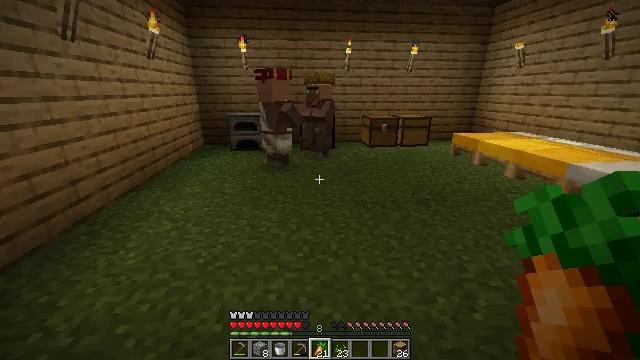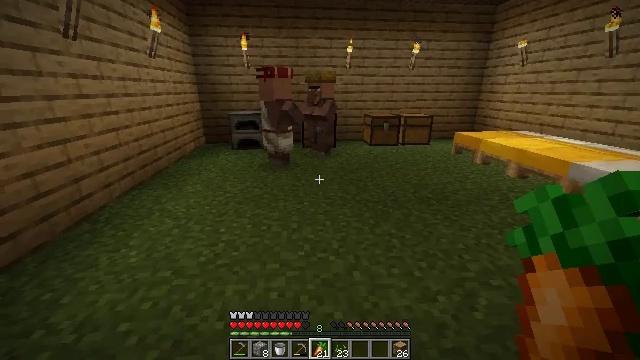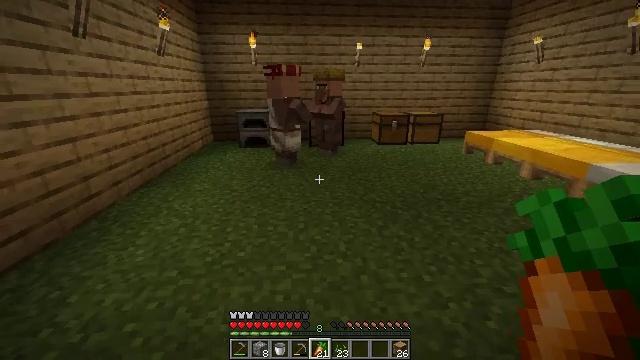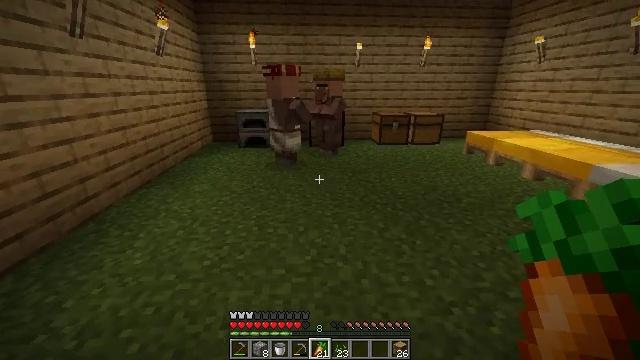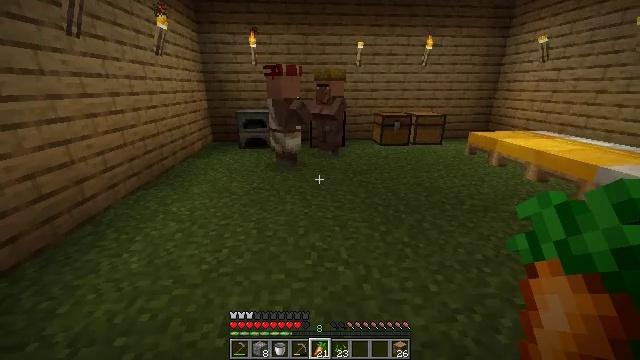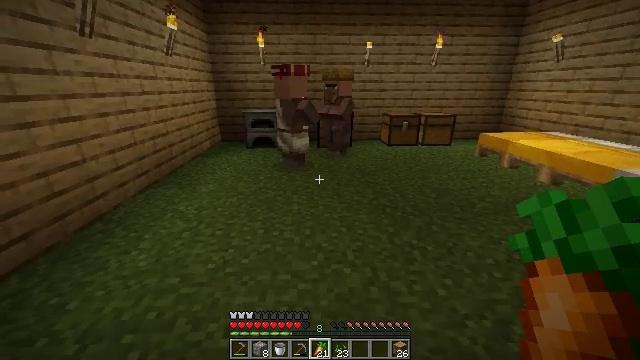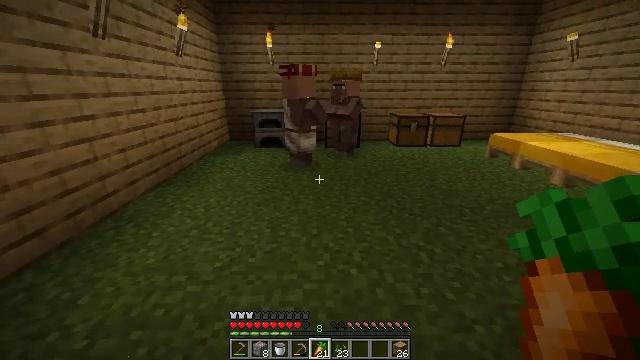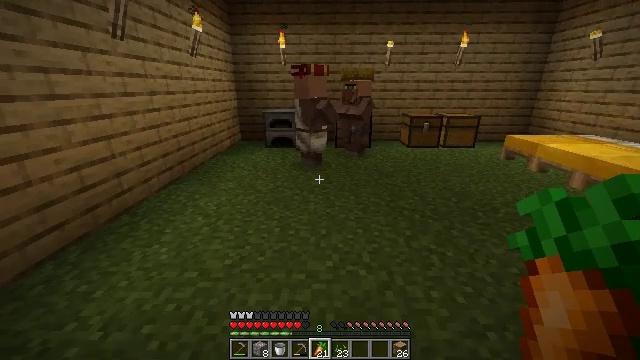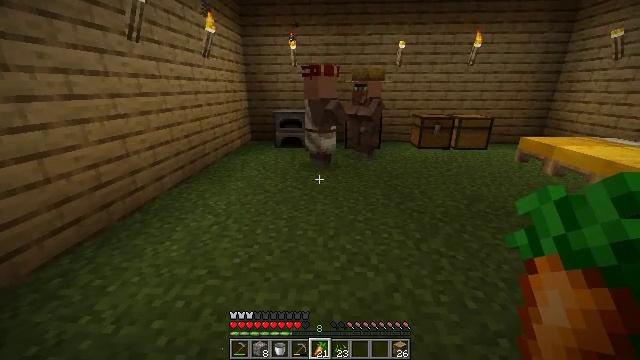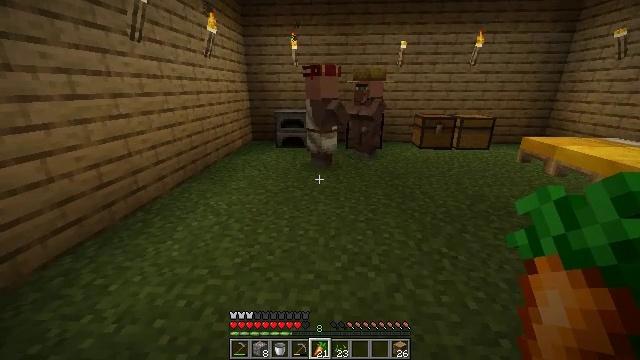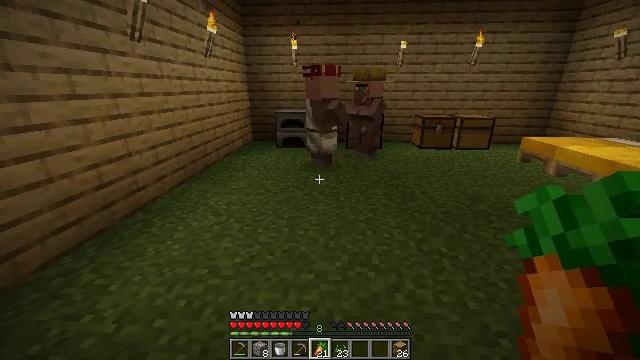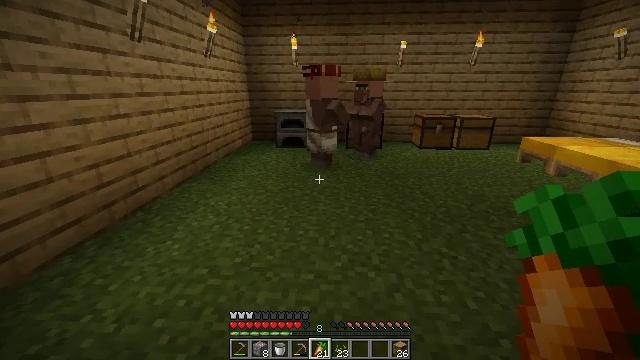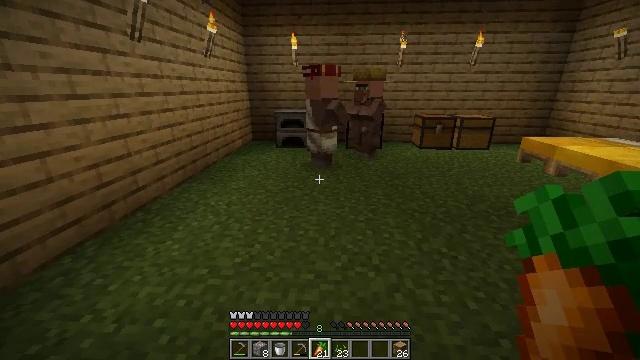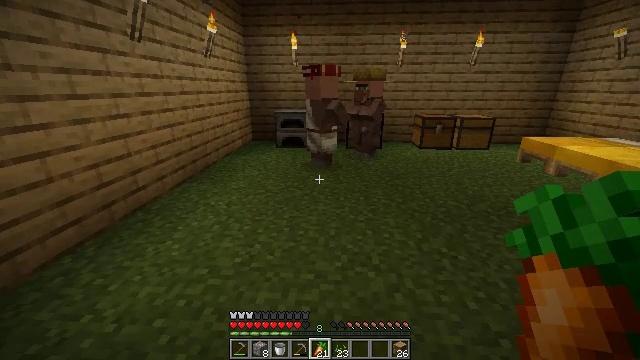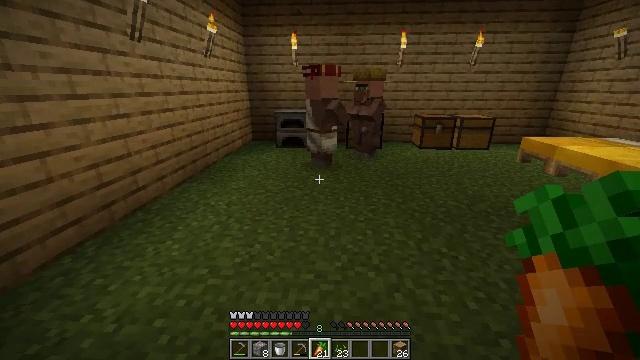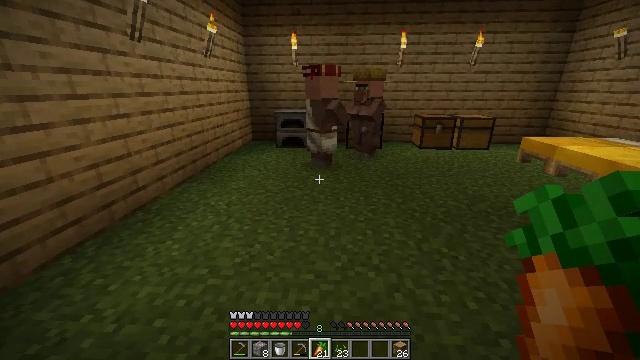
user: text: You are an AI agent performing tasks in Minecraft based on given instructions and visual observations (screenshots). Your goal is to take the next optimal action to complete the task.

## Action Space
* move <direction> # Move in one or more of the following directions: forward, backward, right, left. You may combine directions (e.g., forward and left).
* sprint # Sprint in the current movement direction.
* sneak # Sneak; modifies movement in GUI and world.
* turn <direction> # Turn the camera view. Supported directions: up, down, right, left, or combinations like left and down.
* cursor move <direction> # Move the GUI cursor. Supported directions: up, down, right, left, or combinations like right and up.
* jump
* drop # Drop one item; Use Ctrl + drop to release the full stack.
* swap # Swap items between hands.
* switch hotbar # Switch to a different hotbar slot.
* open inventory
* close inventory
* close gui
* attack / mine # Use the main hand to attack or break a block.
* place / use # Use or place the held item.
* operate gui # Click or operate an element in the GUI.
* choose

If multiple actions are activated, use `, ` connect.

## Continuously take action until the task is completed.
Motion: motion action
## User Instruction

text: Create a cartography table in the crafting grid.
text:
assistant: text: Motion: no_op
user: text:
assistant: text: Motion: move forward, turn left
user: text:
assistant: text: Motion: no_op
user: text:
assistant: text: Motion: no_op
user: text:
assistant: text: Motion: turn left
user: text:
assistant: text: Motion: turn left
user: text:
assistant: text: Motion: turn left
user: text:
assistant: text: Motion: turn left
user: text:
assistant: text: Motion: no_op
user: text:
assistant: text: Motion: no_op
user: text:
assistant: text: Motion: no_op
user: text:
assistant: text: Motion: no_op
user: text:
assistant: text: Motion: no_op
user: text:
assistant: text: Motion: no_op
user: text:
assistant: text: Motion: no_op
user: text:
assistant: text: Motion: no_op
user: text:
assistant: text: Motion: no_op
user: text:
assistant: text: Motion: no_op
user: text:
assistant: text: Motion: no_op
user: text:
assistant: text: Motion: no_op
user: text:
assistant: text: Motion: no_op
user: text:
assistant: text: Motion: no_op
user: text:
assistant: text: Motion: no_op
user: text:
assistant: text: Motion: no_op
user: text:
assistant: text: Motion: turn left
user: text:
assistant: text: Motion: turn left
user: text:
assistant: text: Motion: turn left
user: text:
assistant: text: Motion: turn left
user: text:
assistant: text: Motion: turn left and down
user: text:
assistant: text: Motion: turn left